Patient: sex M, age 68
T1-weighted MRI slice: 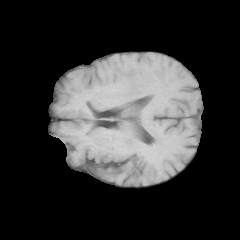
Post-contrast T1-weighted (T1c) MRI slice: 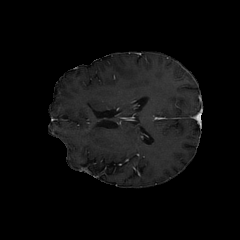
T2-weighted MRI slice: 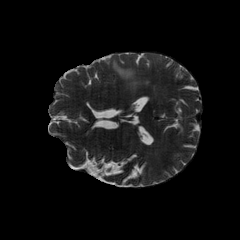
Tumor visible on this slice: yes
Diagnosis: Glioblastoma, IDH-wildtype
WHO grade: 4